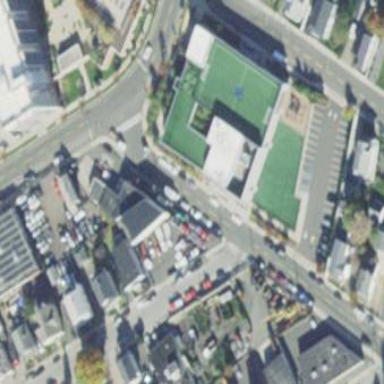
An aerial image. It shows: Part of building.